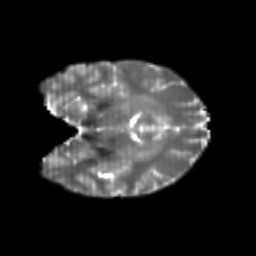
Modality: T2w
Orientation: coronal
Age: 24
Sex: female
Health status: healthy
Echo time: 0.074 s